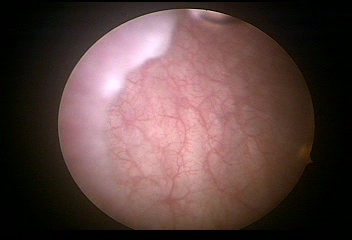
Modality: WLC
Class: Normal mucosa
Bladder cancer association: No